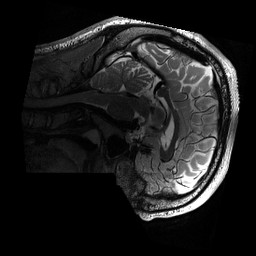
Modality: T2w
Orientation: sagittal
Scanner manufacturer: siemens
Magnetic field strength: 3 T
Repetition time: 3.2 s
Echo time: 0.564 s